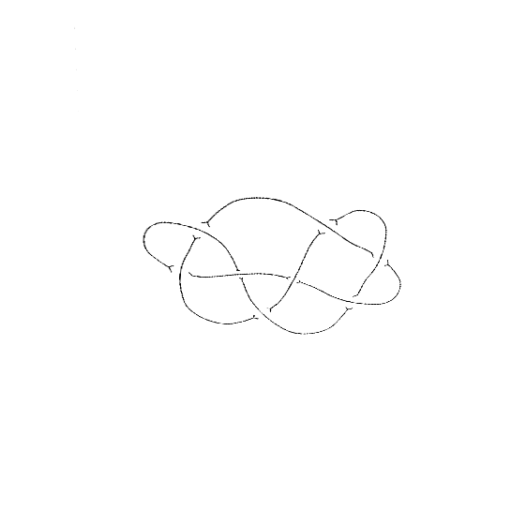
Crossing number: 8